Question: I am a starter in Angular and I was following a tutorial to learn about authentication. During this tutorial, I saw that some directories start with an underscore others without. Could someone explain to me the reason?

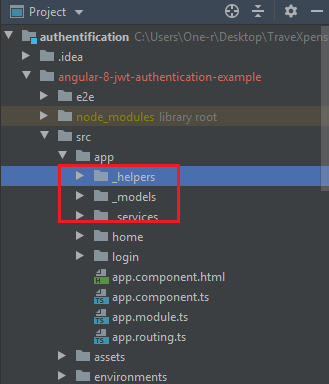
Answer: The nomenclature is not Angular specific. It's a way to have the directories show at the top of the directory tree - a good method to keep frequently accessed directories from floating down.